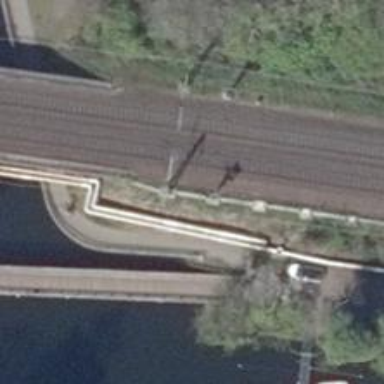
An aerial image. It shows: Railway with electrified contact lines running along embankment.